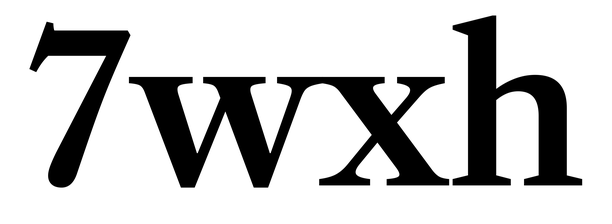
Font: LibreCaslonText_SemiBold